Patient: sex M, age 60
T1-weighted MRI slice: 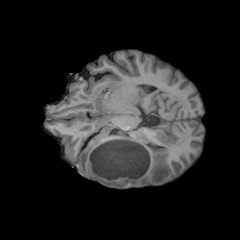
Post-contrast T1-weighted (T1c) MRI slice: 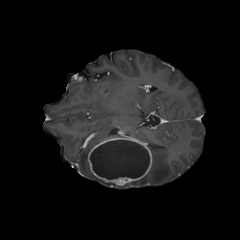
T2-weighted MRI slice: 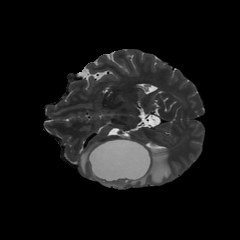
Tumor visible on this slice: yes
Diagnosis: Glioblastoma, IDH-wildtype
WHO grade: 4